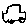
Label: car